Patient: sex F, age 34
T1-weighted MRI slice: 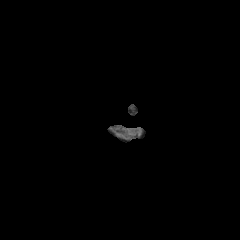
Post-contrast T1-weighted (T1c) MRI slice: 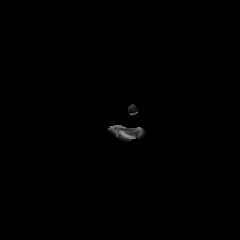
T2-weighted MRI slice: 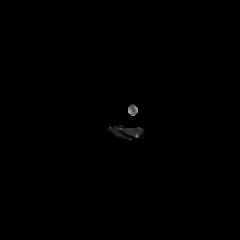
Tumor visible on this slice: no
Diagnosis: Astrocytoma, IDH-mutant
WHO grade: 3